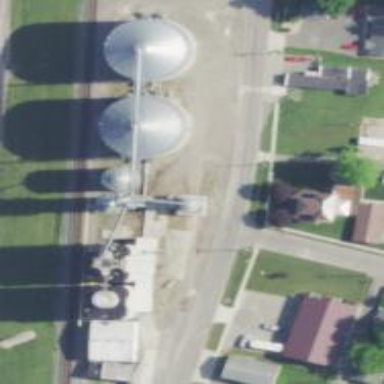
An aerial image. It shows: Silo.